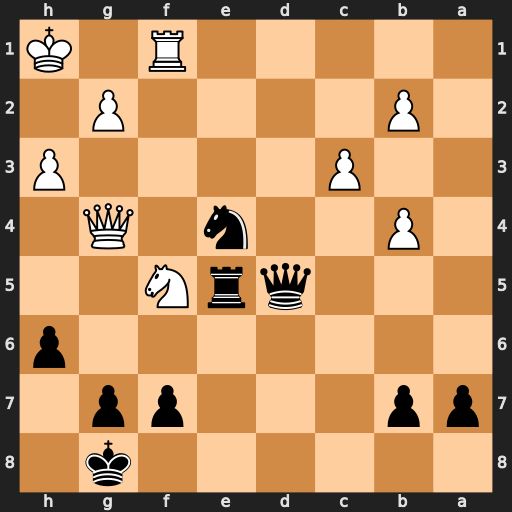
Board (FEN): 6k1/pp3pp1/7p/3qrN2/1P2n1Q1/2P4P/1P4P1/5R1K
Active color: b
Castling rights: -
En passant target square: -
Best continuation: Rxf5 Rxf5 Qxf5 Qxf5 Ng3+ Kg1 Nxf5